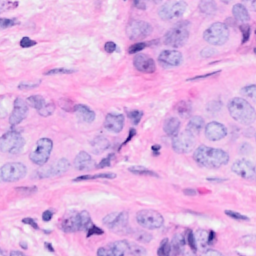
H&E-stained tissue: Breast